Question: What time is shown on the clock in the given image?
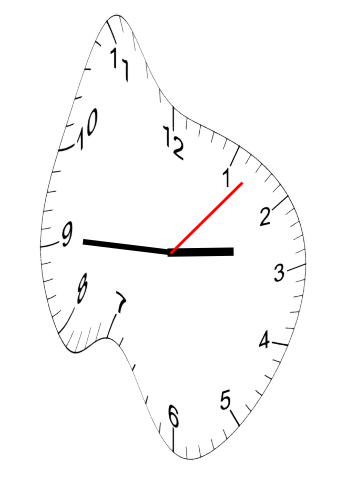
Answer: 02:45:07